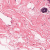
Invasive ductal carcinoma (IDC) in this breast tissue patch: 0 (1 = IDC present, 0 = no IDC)